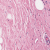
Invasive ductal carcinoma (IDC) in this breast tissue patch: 0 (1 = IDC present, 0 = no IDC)